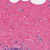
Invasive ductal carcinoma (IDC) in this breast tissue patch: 0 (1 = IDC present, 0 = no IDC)